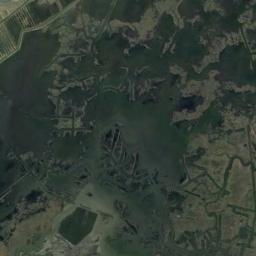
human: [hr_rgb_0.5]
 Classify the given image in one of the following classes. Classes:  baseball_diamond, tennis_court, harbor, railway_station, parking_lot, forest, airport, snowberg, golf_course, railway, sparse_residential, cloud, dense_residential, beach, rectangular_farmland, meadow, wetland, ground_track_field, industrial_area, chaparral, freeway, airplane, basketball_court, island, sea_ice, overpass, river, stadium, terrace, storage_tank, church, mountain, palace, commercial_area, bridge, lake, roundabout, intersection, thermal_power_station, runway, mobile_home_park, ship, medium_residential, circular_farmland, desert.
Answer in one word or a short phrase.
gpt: wetland